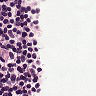
Metastatic tissue present: no